Question: I have used the 'unique' command to get the unique pixel intensities from my image. Then I tried to make a histogram using them, but it doesn't use all of the intensity values
'''
I = imread('pout.tif');
[rows, columns] = size(I);
UniquePixels=unique(I);
hist=histogram(UniquePixels)
'''

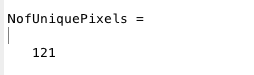
Answer: An alternative approach would be to use <URL>'.
Therefore:
'''
[UniquePixels, ~, id] = unique(I);
histo = accumarray(id, 1);
'''
'UniquePixels' gives you all unique pixels while 'histo' gives you the counts of each unique pixel corresponding to each element in 'UniquePixels'.
Here's a quick example:
'''
>> I = randi(255, 10, 10)
I =
42 115 28 111 218 107 199 60 140 237
203 22 246 233 159 13 100 91 76 198
80 59 2 47 90 231 62 210 190 125
135 233 198 68 131 241 103 4 49 112
43 39 209 38 103 126 25 11 176 114
154 211 222 35 20 125 34 44 47 79
68 138 22 222 62 87 241 166 94 130
167 255 102 148 32 230 244 187 160 131
176 20 67 141 47 95 147 166 199 209
191 113 205 37 62 29 16 115 21 203
>> [UniquePixels, ~, id] = unique(I);
>> histo = accumarray(id, 1);
>> [UniquePixels histo]
ans =
2 1
4 1
11 1
13 1
16 1
20 2
21 1
22 2
25 1
28 1
29 1
32 1
34 1
35 1
37 1
38 1
39 1
42 1
43 1
44 1
47 3
49 1
59 1
60 1
62 3
67 1
68 2
76 1
79 1
80 1
87 1
90 1
91 1
94 1
95 1
100 1
102 1
103 2
107 1
111 1
112 1
113 1
114 1
115 2
125 2
126 1
130 1
131 2
135 1
138 1
140 1
141 1
147 1
148 1
154 1
159 1
160 1
166 2
167 1
176 2
187 1
190 1
191 1
198 2
199 2
203 2
205 1
209 2
210 1
211 1
218 1
222 2
230 1
231 1
233 2
237 1
241 2
244 1
246 1
255 1
'''
If you double check the input example and the final output, you will see that only the unique pixels are shown combined with their counts. Any bins that were zero in count are not shown.